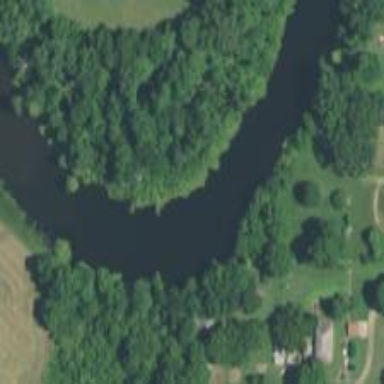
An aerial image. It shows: Beautiful river scene.